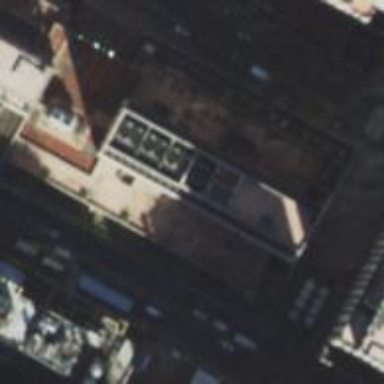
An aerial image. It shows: Building with flat concrete roof.